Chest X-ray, PA view. Patient: 24 years old, sex F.
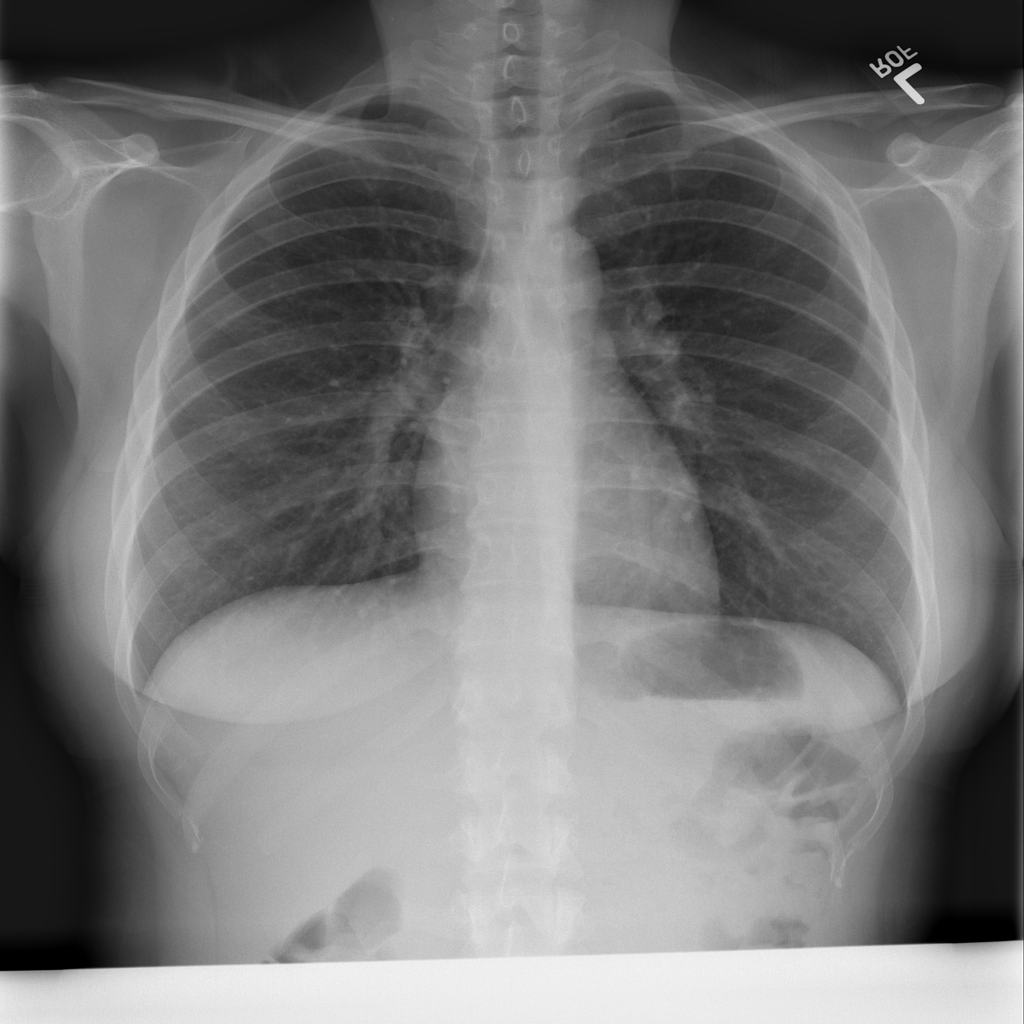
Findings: No Finding